You are looking at the continuous-wavelet transform of a rotating shaft's vibration signal. Based on the visible evidence, which rotor condition applies: normal, misalignment, unbalance, looseness?
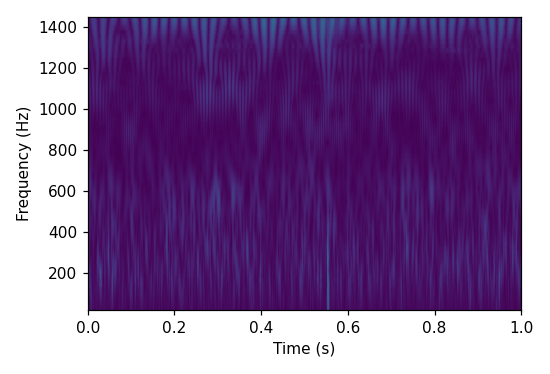
Answer: unbalance